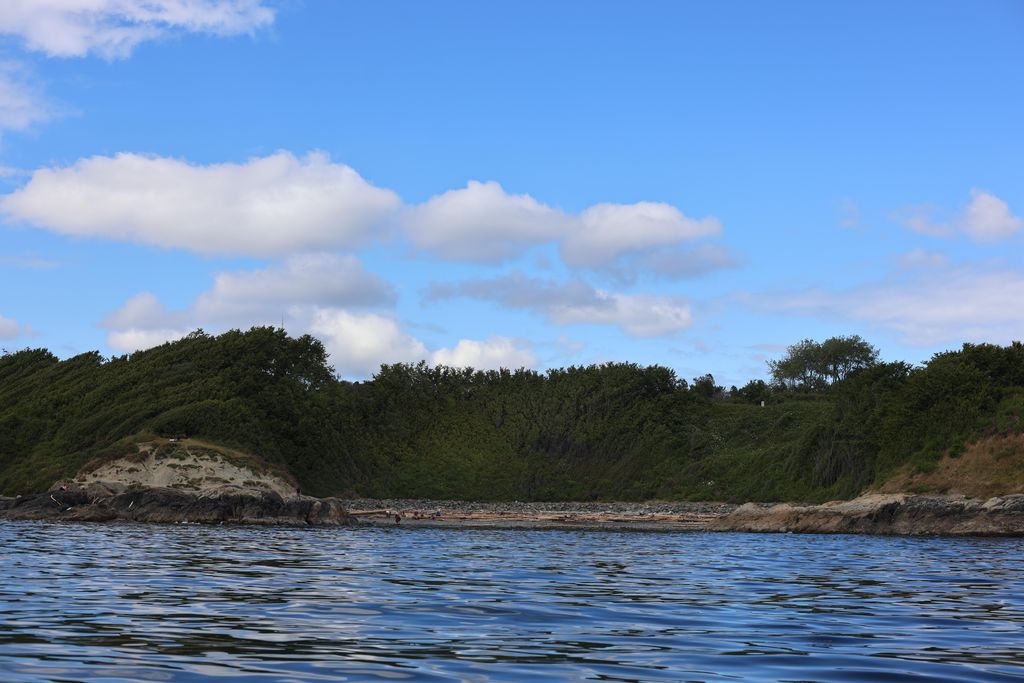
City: victoria